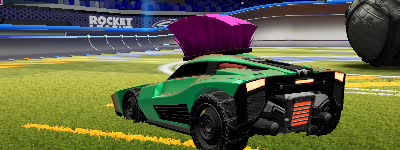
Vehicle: breakout